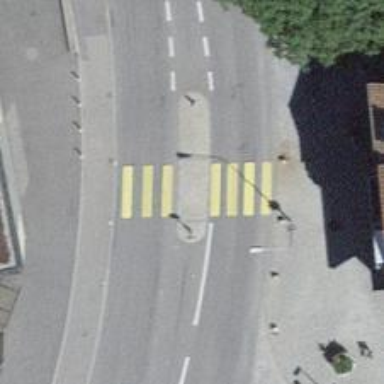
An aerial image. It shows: Secondary road with asphalt surface.